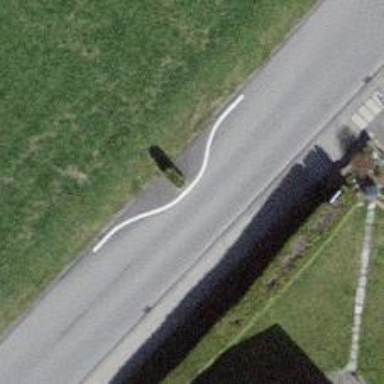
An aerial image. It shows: Chicane for traffic calming.